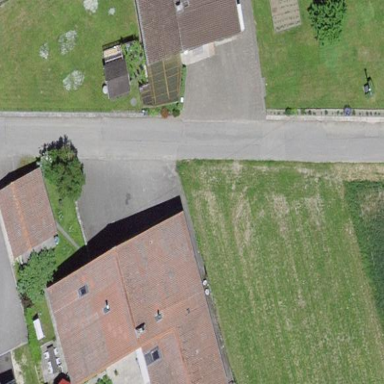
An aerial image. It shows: Residential building.